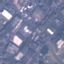
Land use / land cover class: Industrial